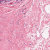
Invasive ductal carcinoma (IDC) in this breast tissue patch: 0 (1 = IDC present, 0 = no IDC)